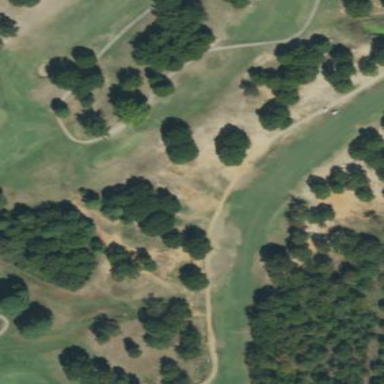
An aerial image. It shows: Grassy area designated as golf fairway.